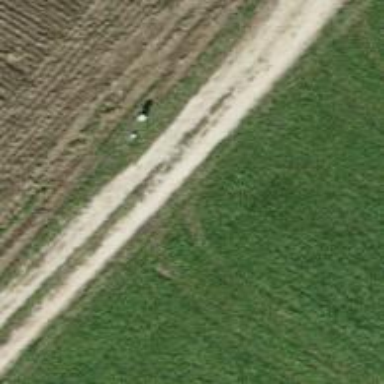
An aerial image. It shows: Gravel track with grade2 quality.